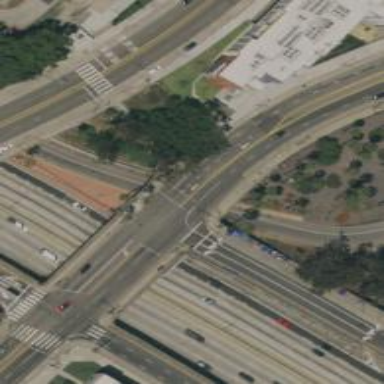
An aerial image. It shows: Secondary road crossing bridge.